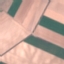
Label: AnnualCrop